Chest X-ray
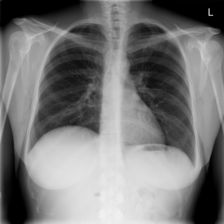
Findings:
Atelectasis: negative
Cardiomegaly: negative
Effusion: negative
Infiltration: negative
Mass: negative
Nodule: negative
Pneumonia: negative
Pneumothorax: negative
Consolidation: negative
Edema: negative
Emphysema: negative
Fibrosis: negative
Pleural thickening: negative
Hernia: negative